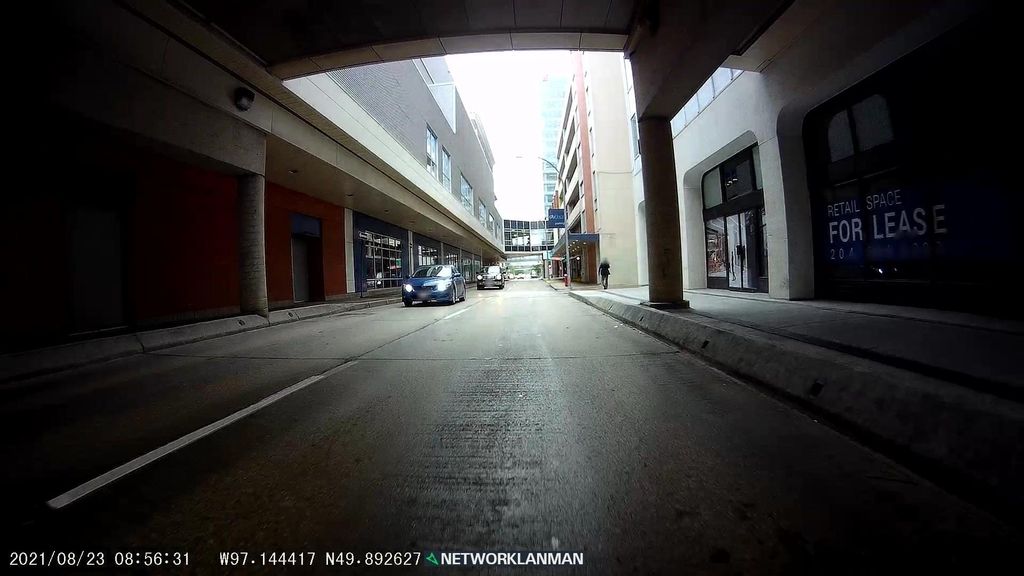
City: winnipeg